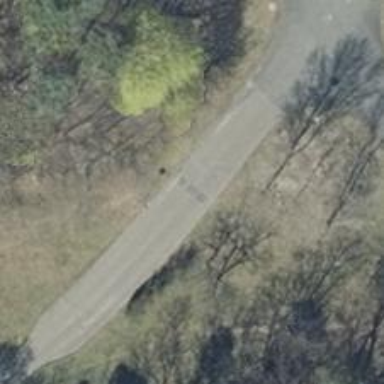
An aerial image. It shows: Asphalt footway.